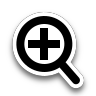
Cursor type: zoom_in
OS/theme: linux-adwaita
Variant: default